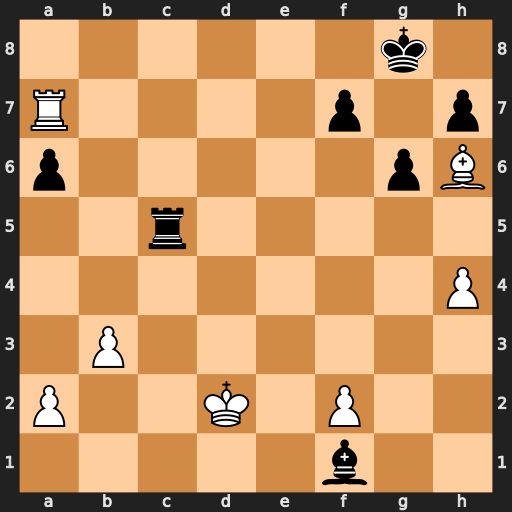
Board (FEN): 6k1/R4p1p/p5pB/2r5/7P/1P6/P2K1P2/5b2
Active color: w
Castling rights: -
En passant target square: -
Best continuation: Ra8+ Rc8 Rxc8#